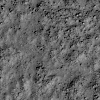
Atmospheric dust classification: not_dusty